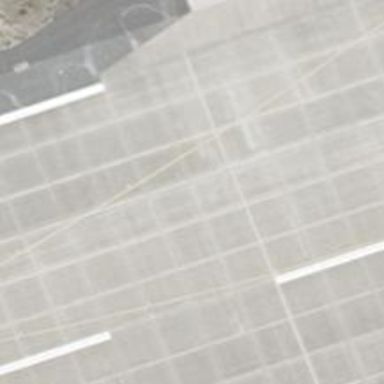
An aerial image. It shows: Taxiway at the airport with concrete surface.